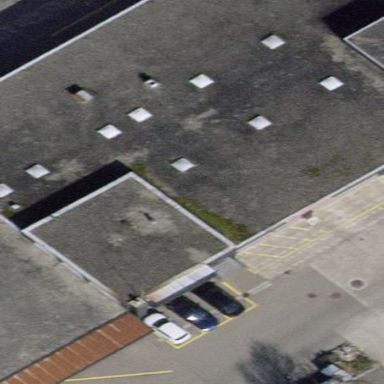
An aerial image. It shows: Industrial building.